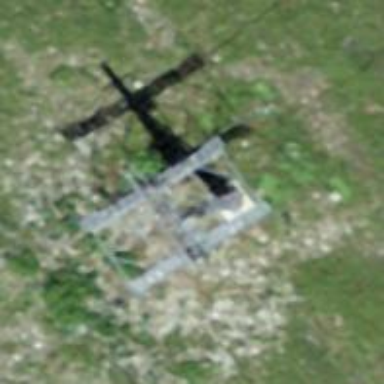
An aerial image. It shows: Pylon used for aerialway.